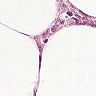
Metastatic tissue present: yes